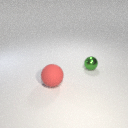
large red rubber sphere in front of small green metal sphere